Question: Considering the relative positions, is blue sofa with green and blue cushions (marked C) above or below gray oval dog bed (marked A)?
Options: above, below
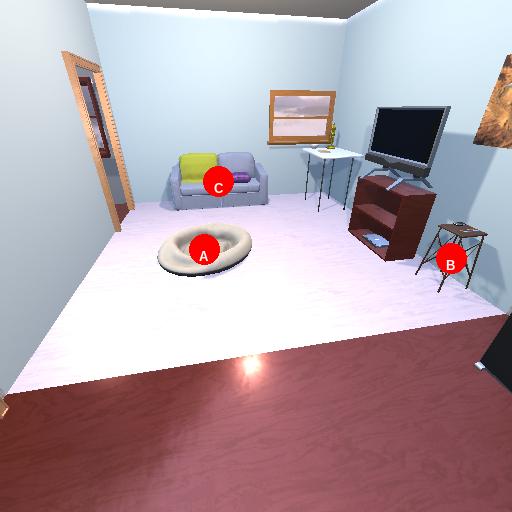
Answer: above